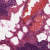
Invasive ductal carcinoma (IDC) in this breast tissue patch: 0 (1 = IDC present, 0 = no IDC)